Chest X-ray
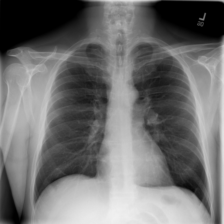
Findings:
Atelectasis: negative
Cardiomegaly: negative
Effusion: negative
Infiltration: negative
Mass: negative
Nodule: negative
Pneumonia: negative
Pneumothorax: negative
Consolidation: negative
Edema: negative
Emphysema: negative
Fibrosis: negative
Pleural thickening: negative
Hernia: negative